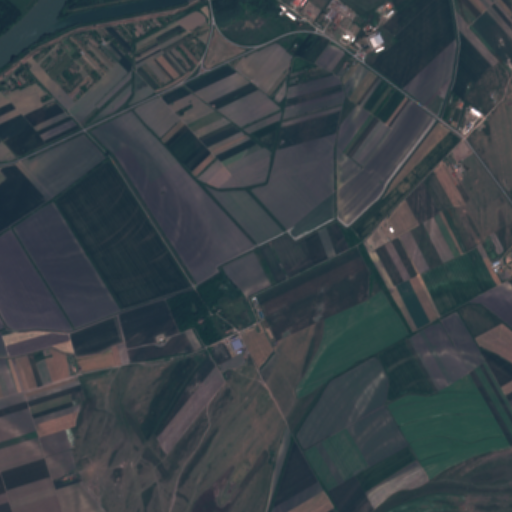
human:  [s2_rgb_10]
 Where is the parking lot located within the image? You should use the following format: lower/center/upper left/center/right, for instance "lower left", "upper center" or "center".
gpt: The parking lot is located in the upper right of the image.
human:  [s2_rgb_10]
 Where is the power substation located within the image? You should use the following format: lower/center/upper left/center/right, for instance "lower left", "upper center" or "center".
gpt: The power substation is located in the upper center of the image.
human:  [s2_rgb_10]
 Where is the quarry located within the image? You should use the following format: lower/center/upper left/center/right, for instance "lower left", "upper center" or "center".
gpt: There is no quarry in the image.